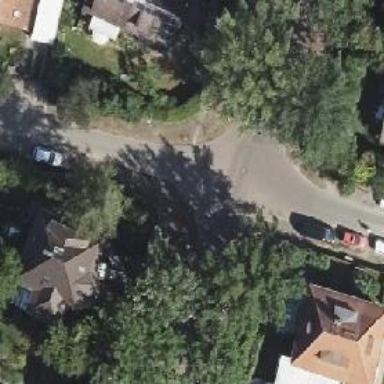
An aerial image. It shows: Residential road.